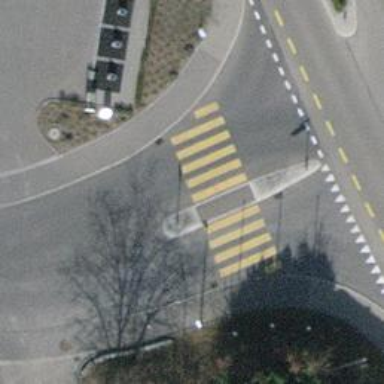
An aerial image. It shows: Traffic calming island.